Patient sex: F
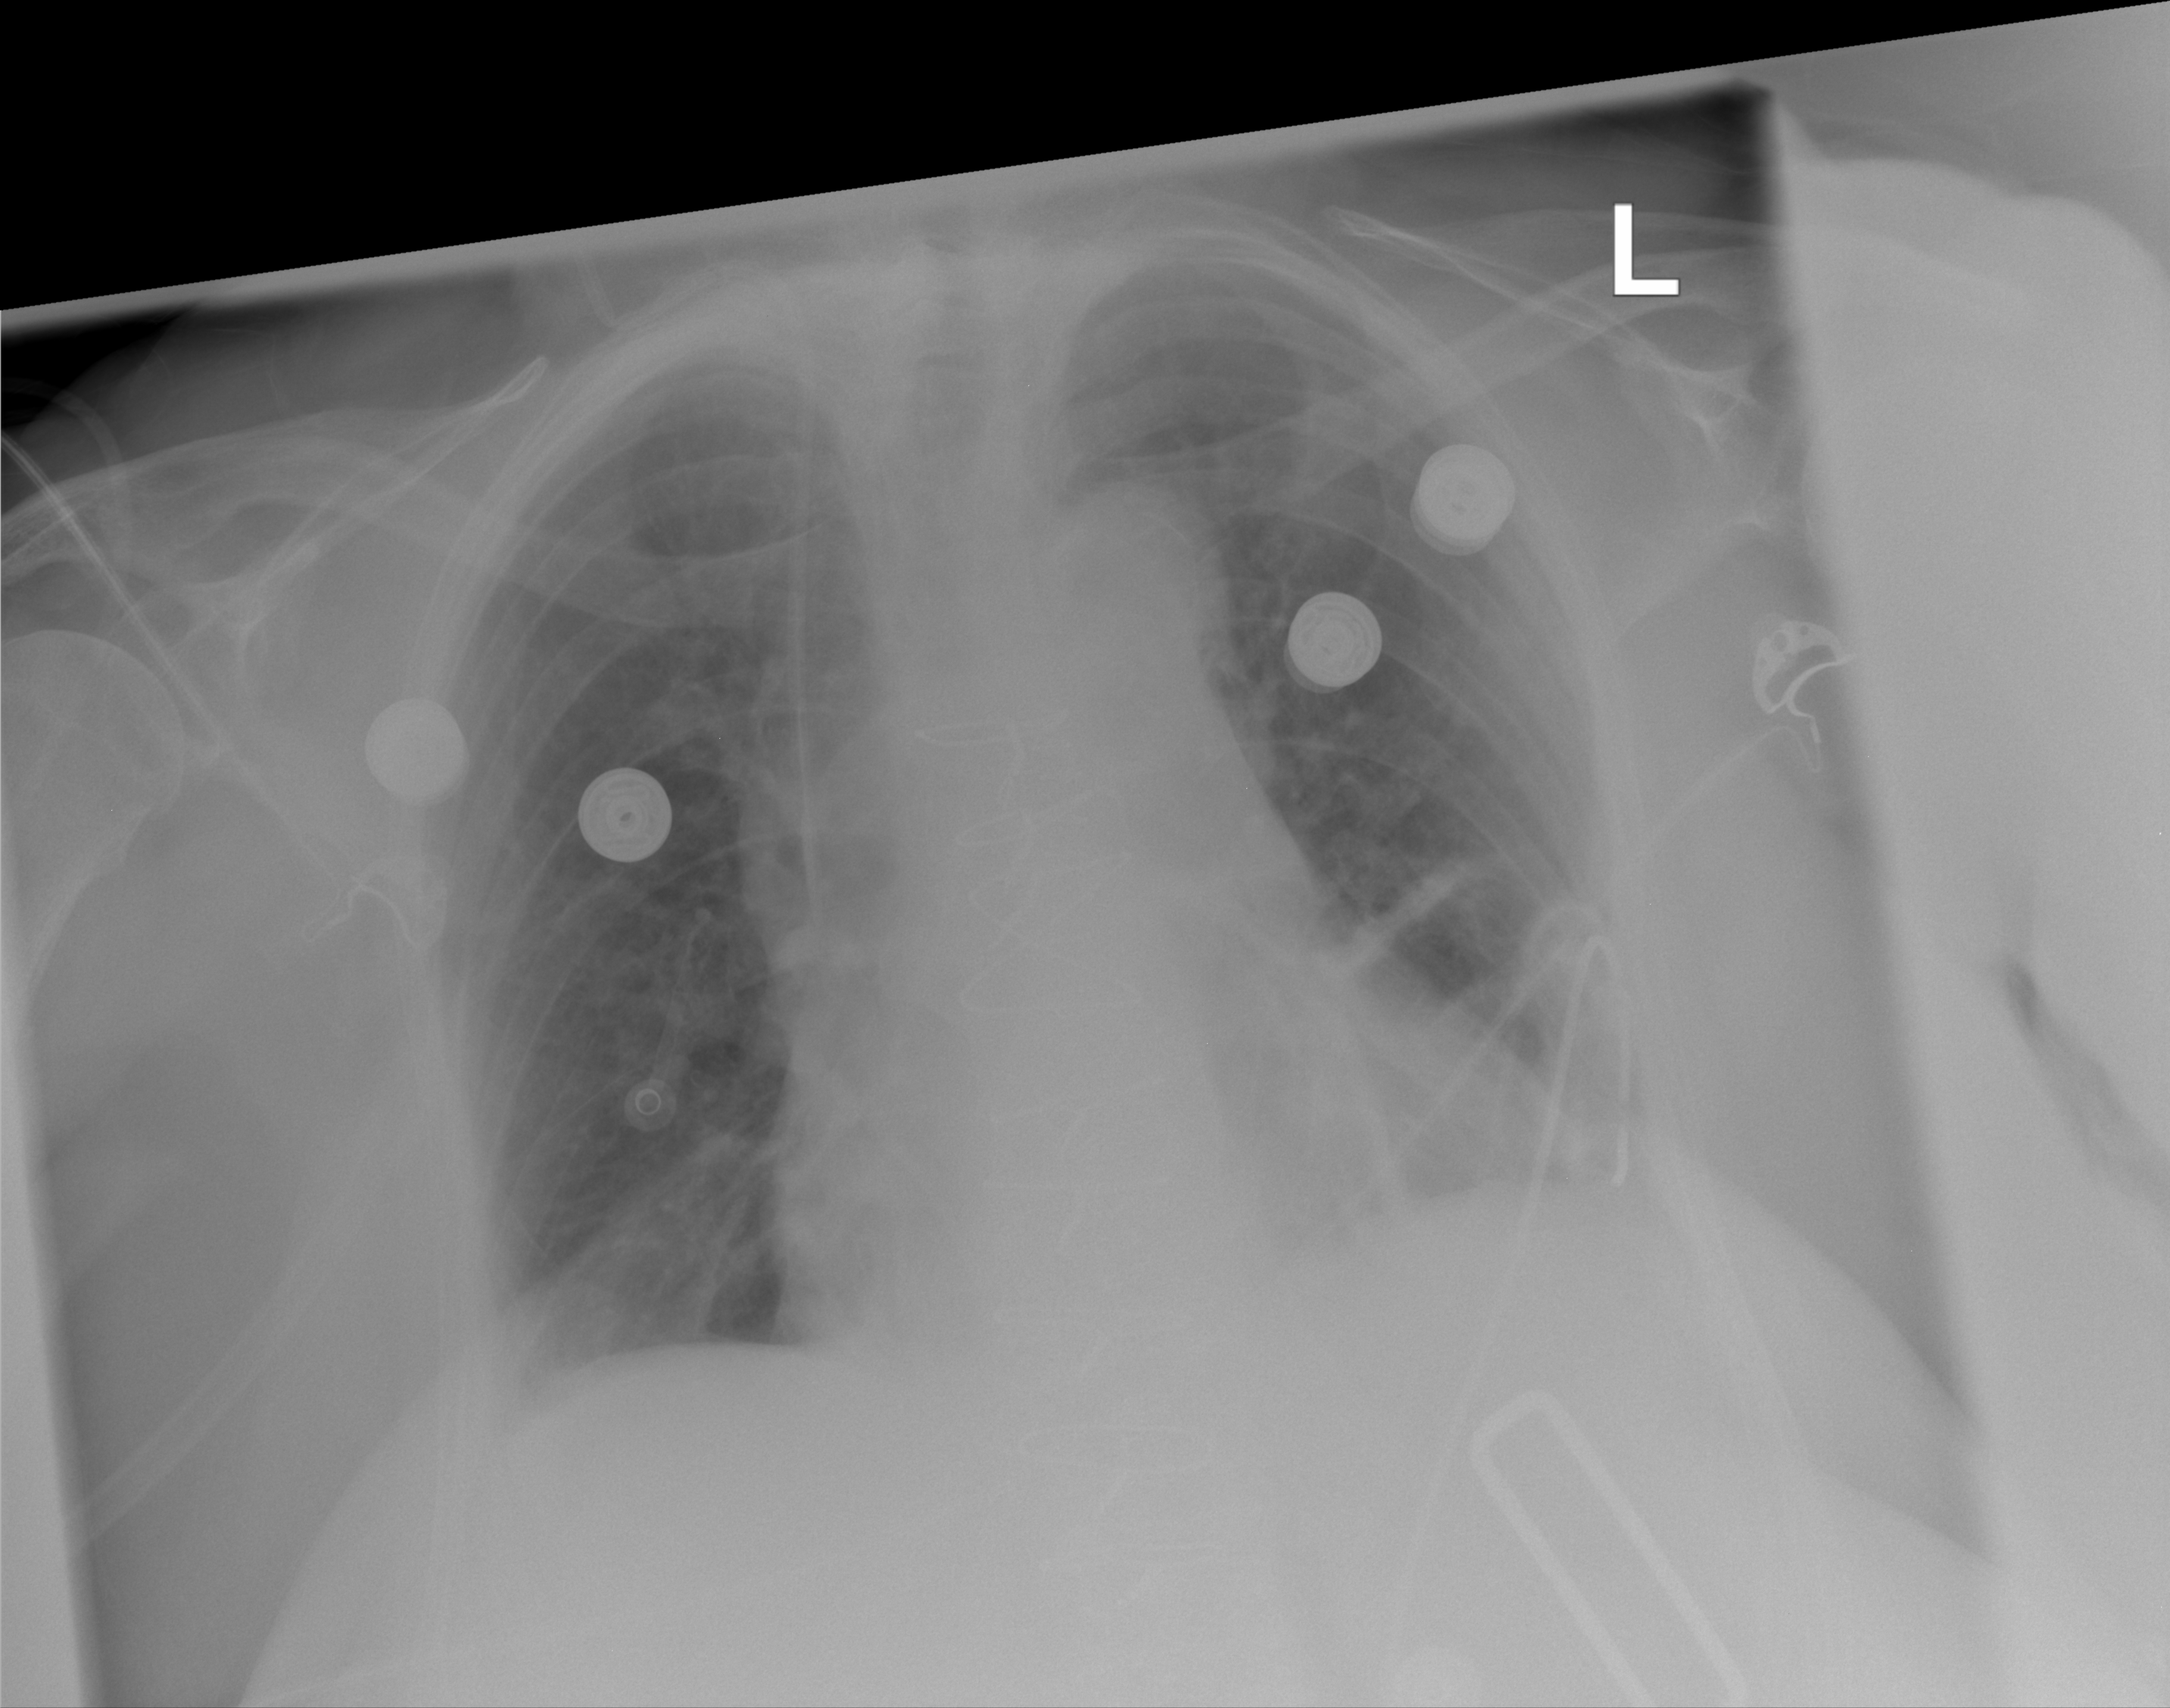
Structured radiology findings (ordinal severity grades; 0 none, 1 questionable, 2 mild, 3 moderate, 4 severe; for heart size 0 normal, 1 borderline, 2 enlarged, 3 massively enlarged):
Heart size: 2
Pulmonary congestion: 2
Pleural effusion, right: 2
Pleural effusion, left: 0
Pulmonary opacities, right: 0
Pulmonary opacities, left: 0
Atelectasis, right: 1
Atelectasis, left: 2